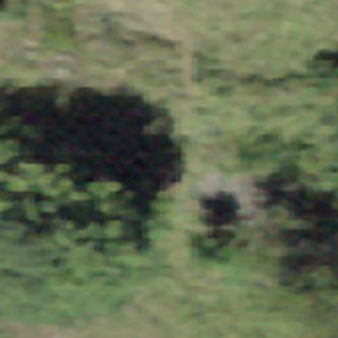
Label: other